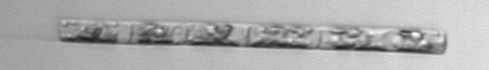
Label: Guinardia_delicatula